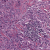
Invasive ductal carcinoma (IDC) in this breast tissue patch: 1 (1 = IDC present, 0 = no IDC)